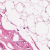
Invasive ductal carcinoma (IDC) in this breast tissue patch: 0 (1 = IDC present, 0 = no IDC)